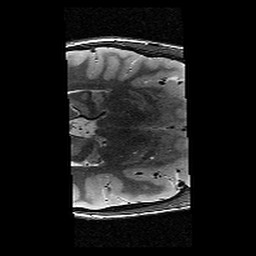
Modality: T2w
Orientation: axial
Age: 9
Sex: female
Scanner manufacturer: siemens
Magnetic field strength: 3 T
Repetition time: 9.23 s
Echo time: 0.067 s